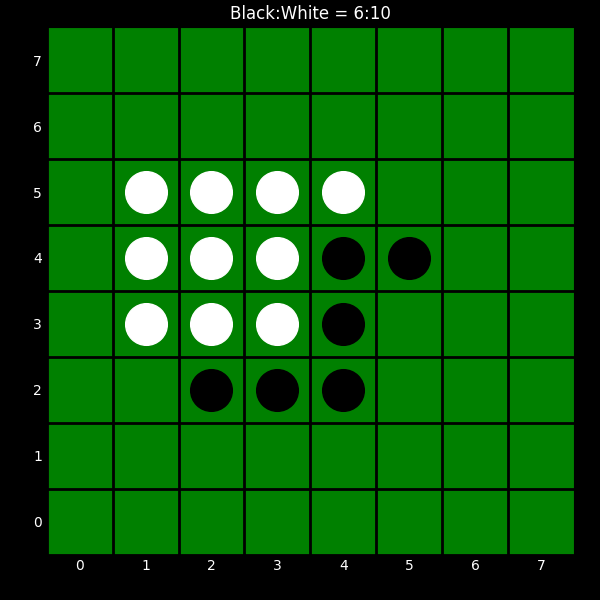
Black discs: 6
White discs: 10